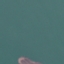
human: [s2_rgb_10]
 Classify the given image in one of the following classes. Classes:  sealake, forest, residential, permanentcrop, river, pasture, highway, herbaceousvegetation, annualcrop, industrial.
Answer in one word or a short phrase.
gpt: SeaLake